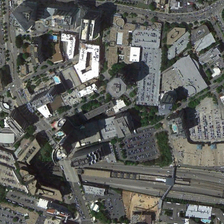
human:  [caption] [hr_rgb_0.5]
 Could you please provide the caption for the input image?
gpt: these tall buildings carry the economic center of the city .

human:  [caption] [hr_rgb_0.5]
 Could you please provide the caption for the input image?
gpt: these tall buildings carry the economic center of the city .

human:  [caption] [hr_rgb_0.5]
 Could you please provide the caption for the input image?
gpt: these tall buildings are surrounded by many tall trees .

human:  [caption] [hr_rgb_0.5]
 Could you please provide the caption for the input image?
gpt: these tall buildings are surrounded by many tall trees .

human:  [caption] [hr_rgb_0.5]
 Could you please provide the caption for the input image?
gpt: these tall buildings are surrounded by many tall trees .